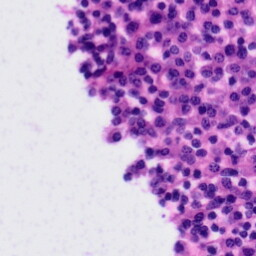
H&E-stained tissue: Tonsil